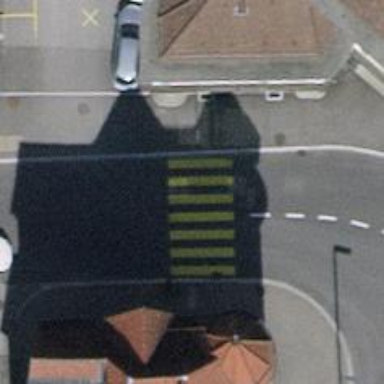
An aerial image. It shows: Uncontrolled zebra crossing with zebra markings.